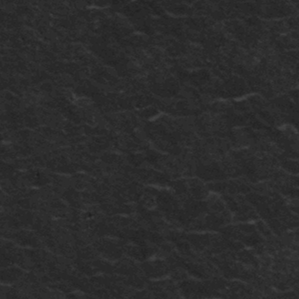
Label: frost